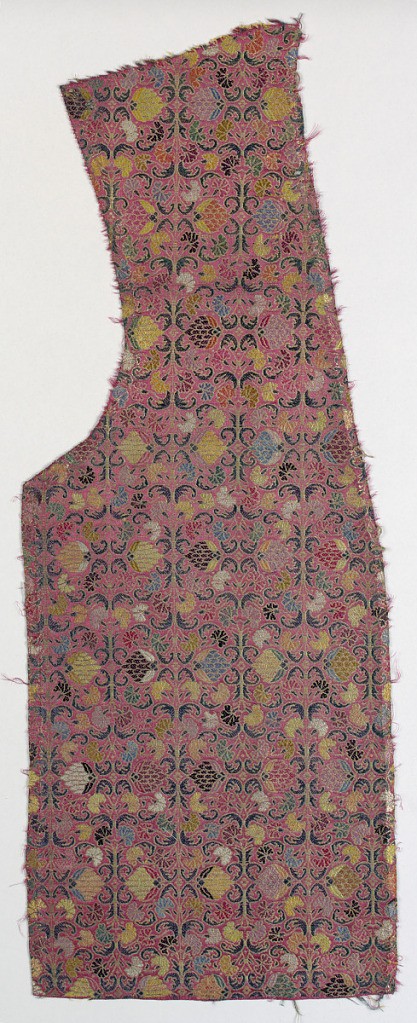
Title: Fragment
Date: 19th century
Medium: silk, metallic Technique: plain compound satin weave with discontinuous supplementary weft (brocaded)
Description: Fabric cut for right front of vest had a design of symmetrical small-scale flowers in rose red satin with pattern outlining in gold metallic thread.